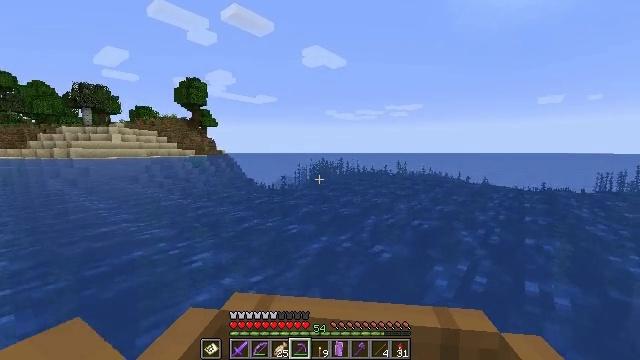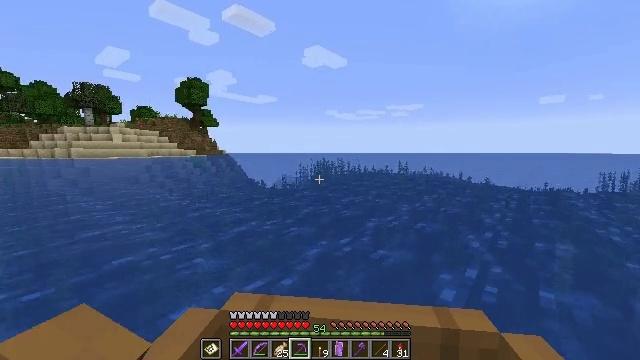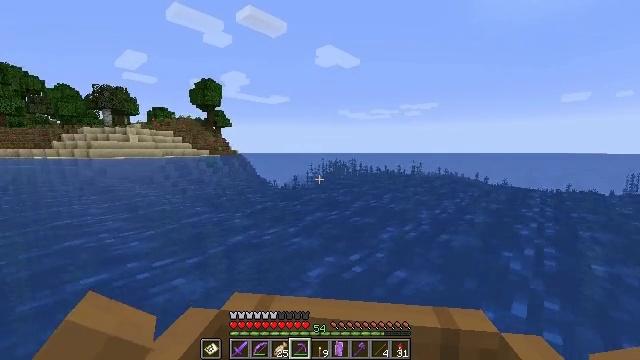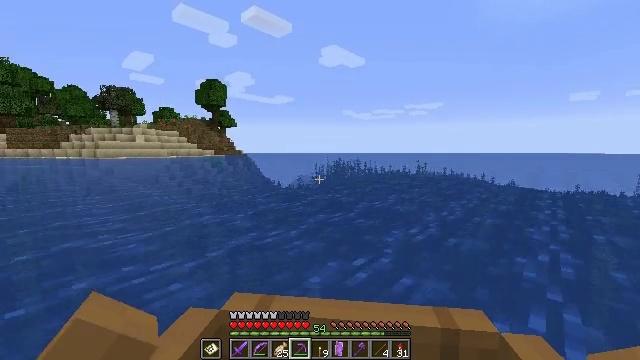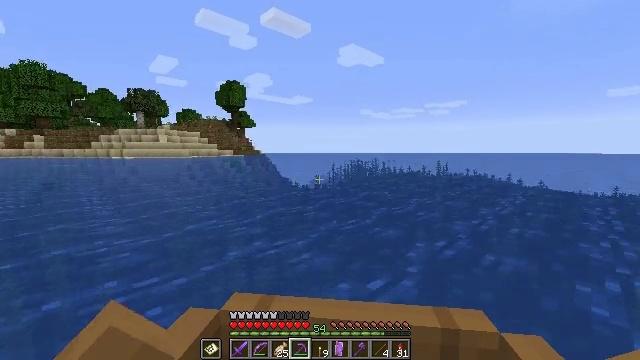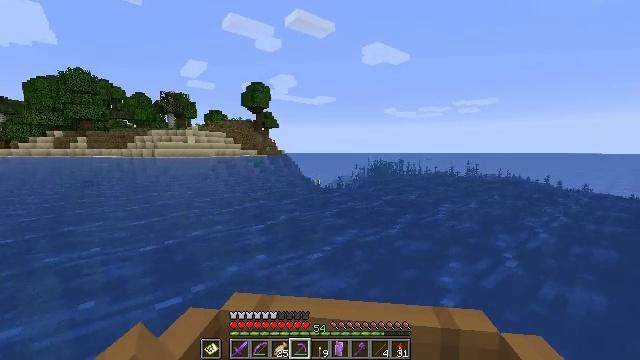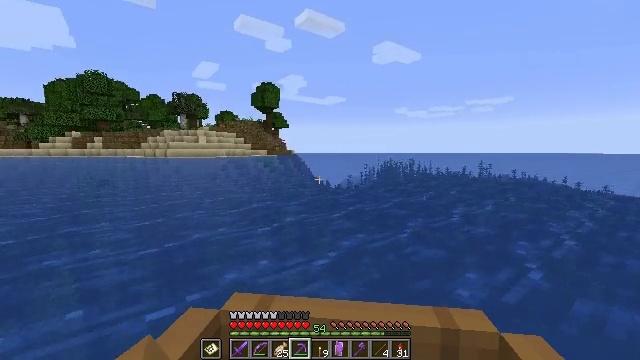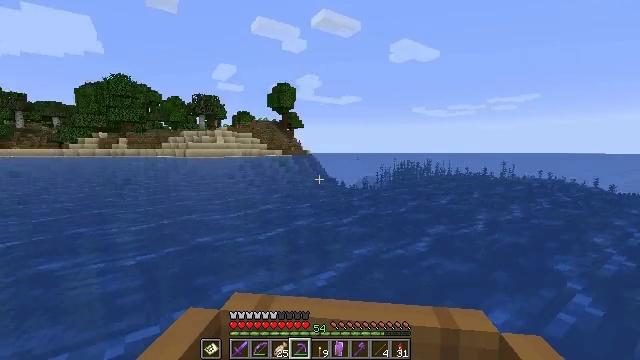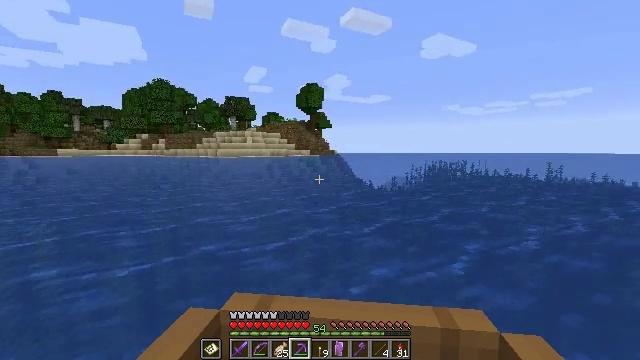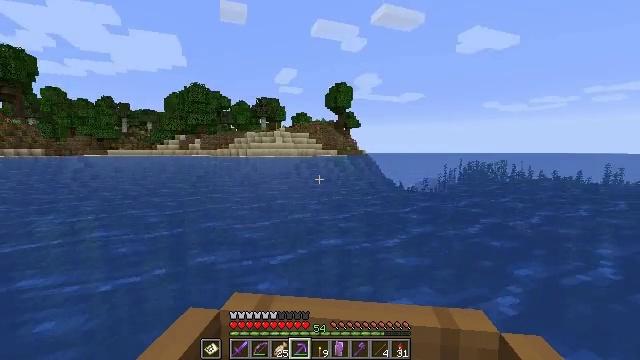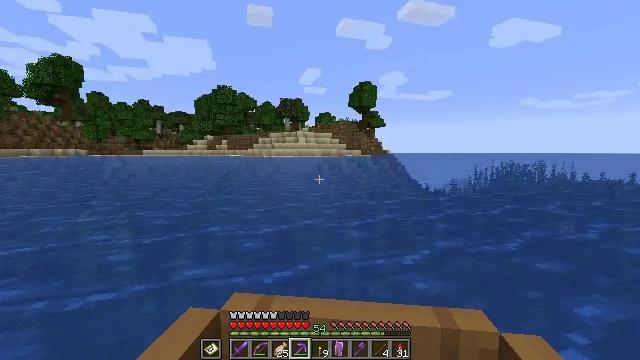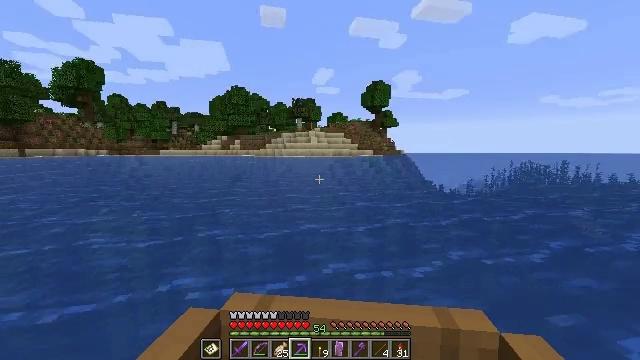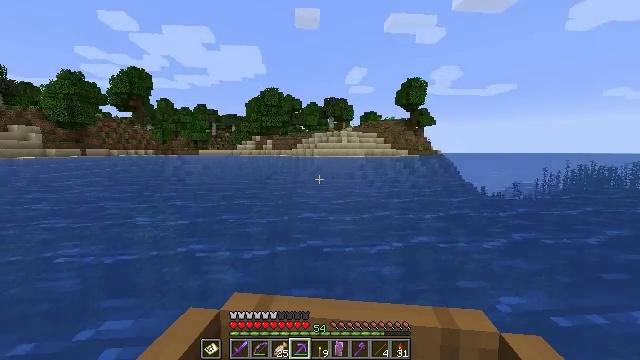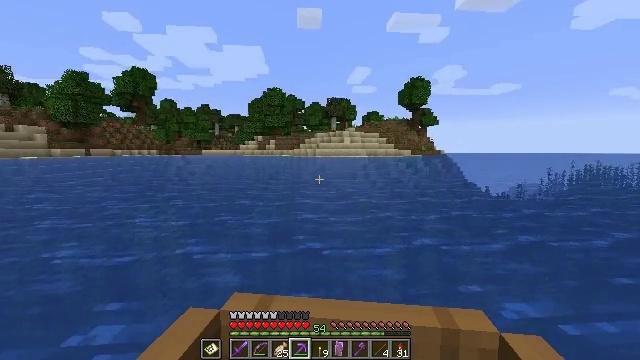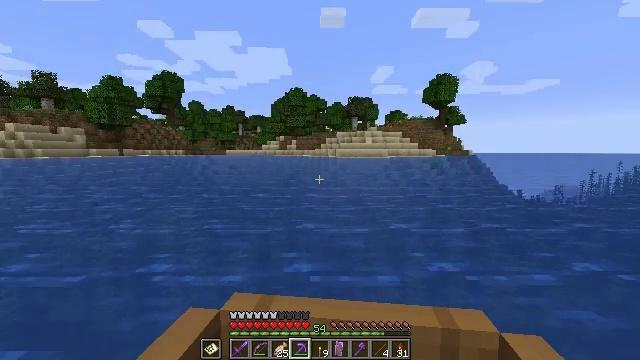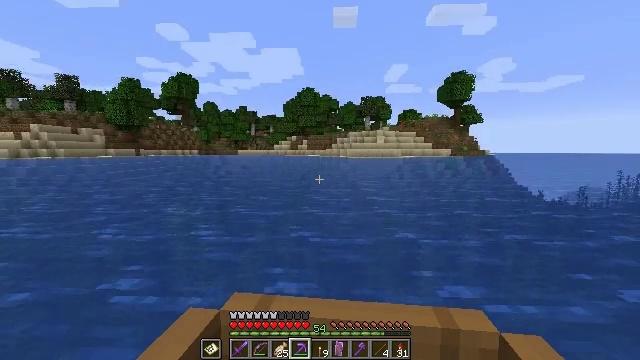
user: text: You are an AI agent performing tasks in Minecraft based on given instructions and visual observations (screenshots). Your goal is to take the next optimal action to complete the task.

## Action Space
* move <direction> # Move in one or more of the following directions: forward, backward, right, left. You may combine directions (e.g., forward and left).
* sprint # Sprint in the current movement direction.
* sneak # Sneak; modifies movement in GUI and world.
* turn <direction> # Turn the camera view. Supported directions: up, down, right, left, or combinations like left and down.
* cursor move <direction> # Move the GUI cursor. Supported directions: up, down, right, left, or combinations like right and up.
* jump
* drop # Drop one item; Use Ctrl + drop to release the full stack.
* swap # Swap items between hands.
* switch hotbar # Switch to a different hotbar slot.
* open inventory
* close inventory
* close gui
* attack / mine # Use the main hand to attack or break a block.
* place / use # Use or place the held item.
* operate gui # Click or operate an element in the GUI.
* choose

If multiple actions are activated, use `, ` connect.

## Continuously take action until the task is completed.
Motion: motion action
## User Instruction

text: Mine sand by the water.
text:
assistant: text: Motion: move forward and move left
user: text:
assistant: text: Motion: move forward and move left
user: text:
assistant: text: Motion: move forward and move left
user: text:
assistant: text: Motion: move forward and move left
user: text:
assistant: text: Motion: move forward and move left
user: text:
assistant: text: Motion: move forward and move left
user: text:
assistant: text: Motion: move forward and move left
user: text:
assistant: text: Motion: move forward
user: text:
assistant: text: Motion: move forward
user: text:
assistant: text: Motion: move forward
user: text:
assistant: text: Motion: move forward
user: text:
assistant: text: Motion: move forward
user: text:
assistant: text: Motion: move forward
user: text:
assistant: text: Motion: move forward
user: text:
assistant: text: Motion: move forward
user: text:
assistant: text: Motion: move forward
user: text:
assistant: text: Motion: move forward
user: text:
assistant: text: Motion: move forward
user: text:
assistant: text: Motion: move forward
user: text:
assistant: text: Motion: move forward
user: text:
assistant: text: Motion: move forward
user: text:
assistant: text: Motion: move forward
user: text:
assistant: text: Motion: move forward
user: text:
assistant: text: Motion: move forward
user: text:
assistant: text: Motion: move forward
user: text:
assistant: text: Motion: move forward
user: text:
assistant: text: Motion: move forward
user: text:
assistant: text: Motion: move forward
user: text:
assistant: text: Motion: move forward
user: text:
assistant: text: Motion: move forward